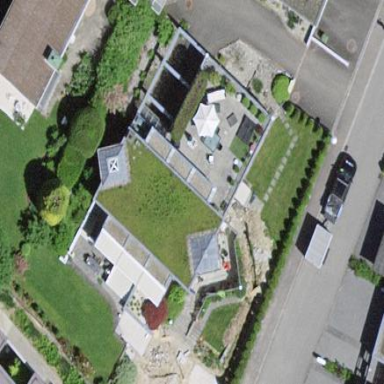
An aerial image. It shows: Detached building.